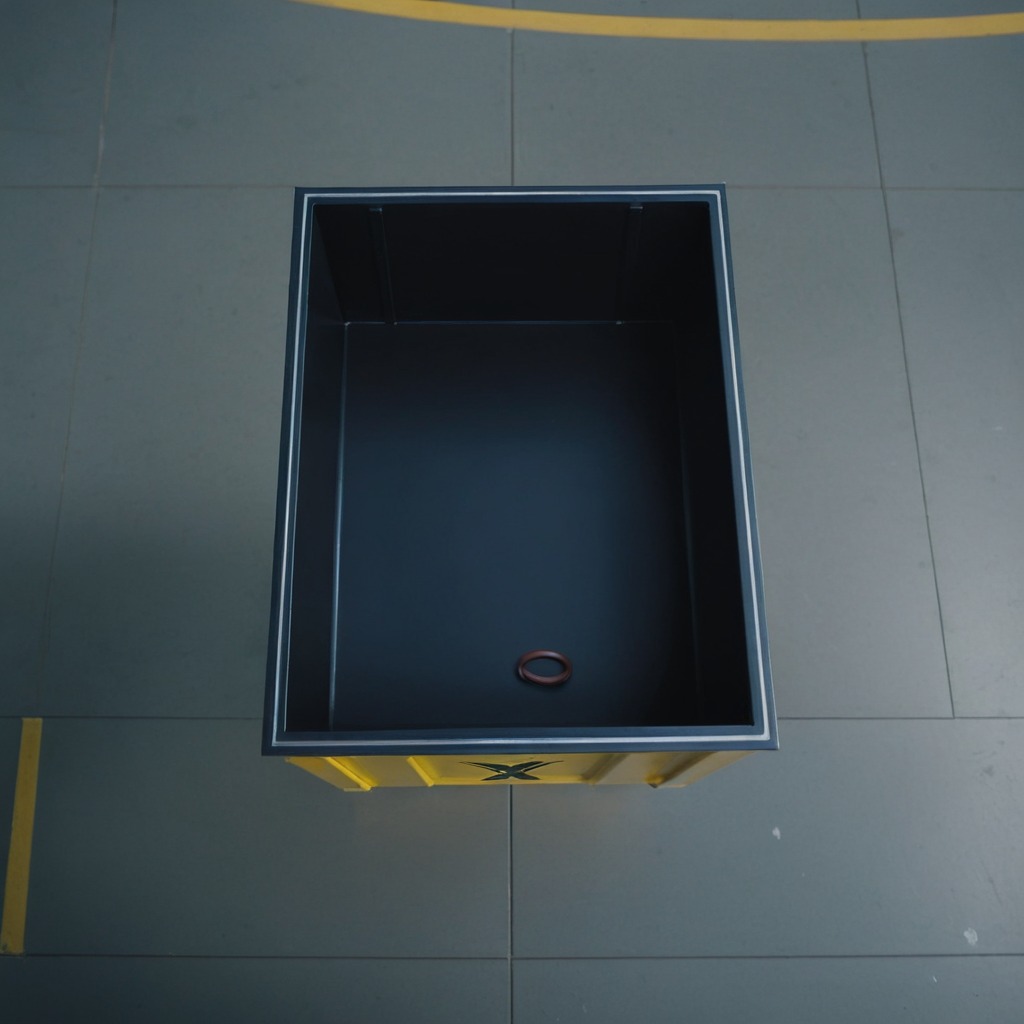
A rubber O-ring is lying on the toolbox surface in an airplane hangar workshop 8K.